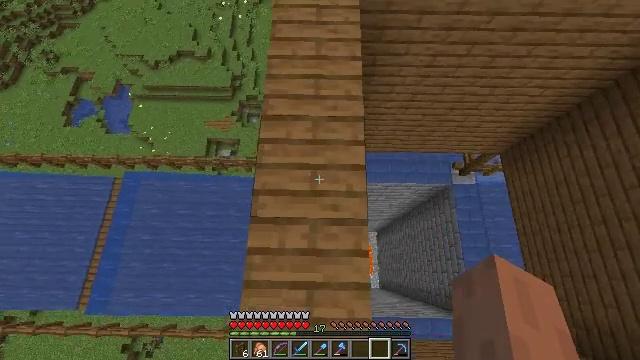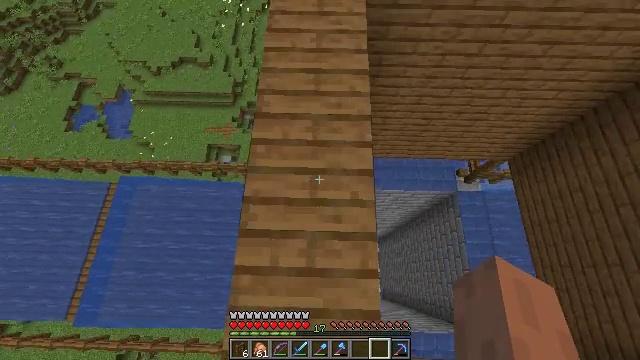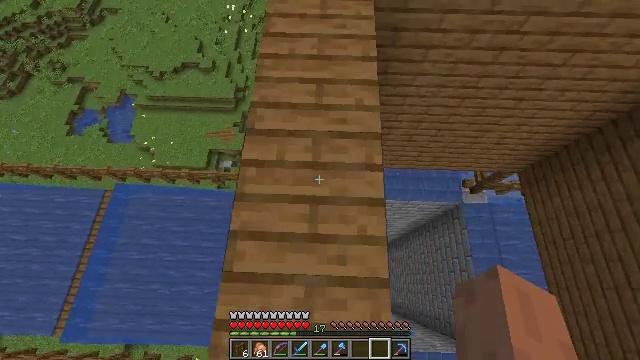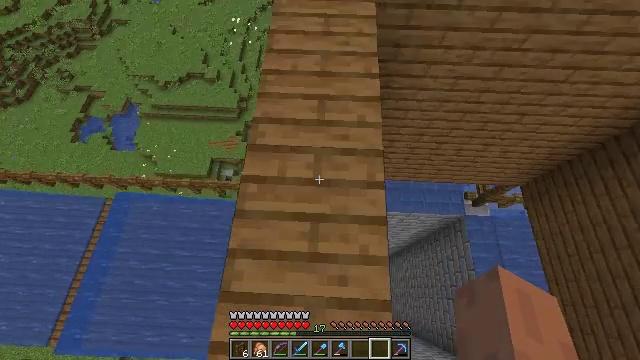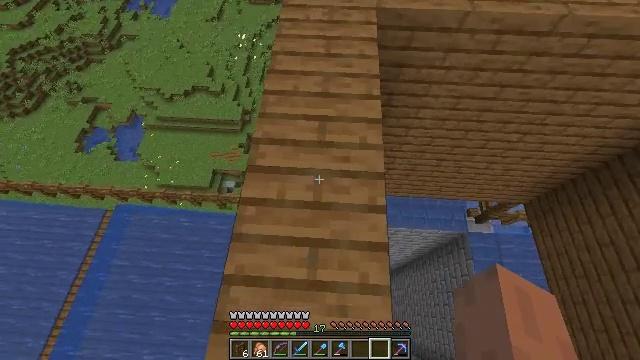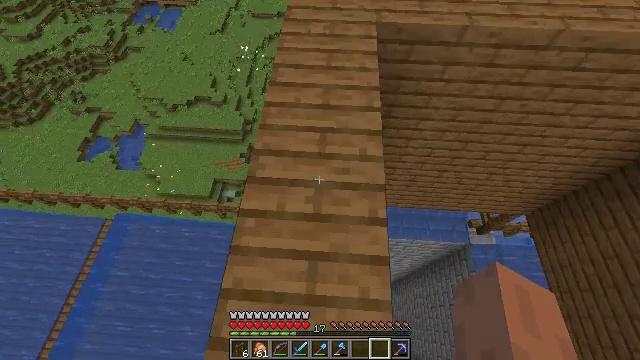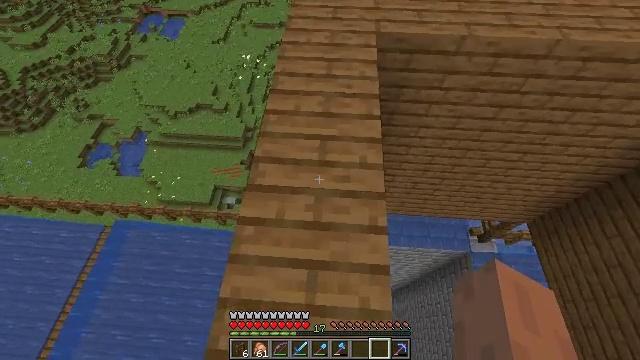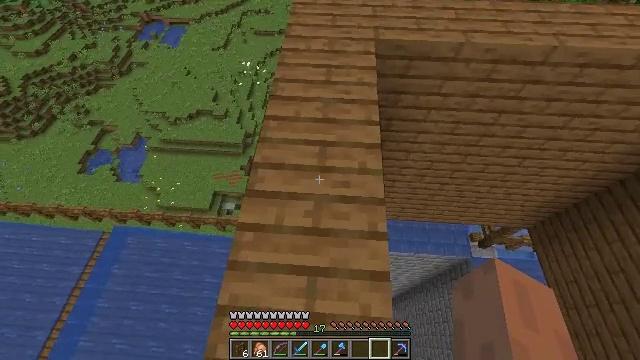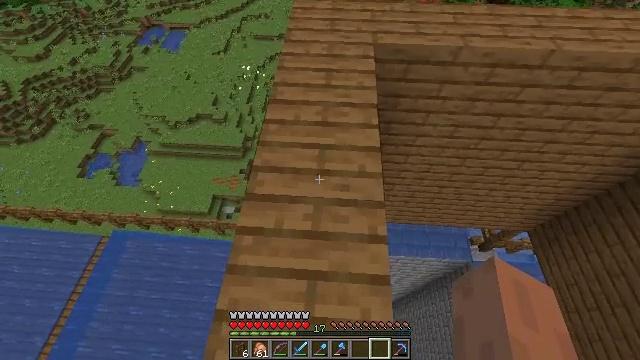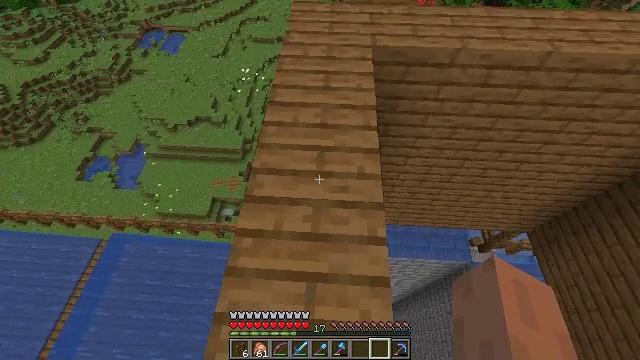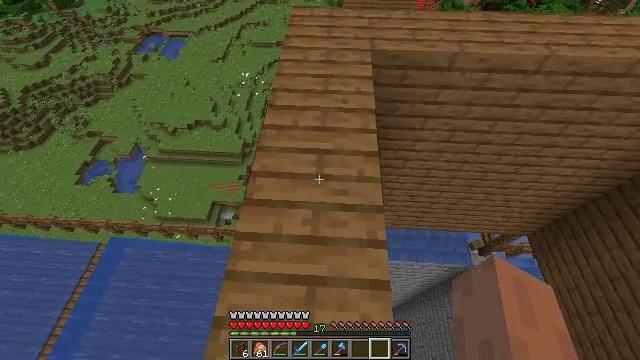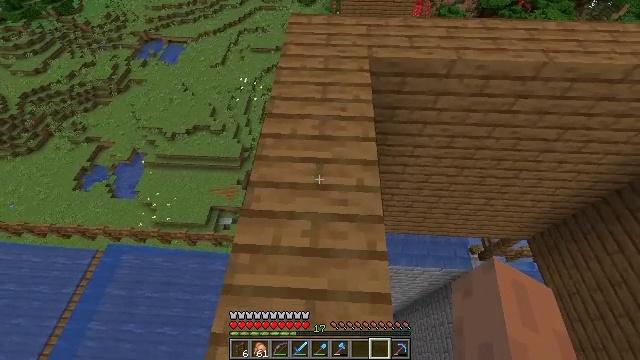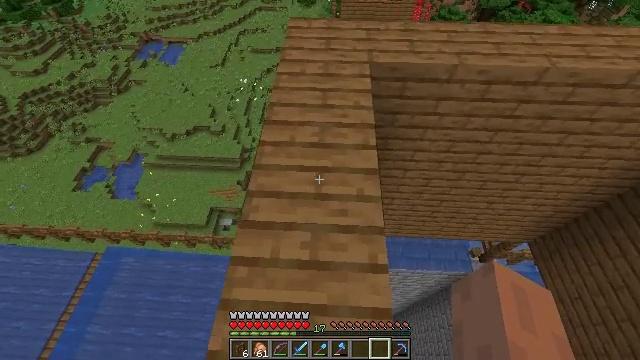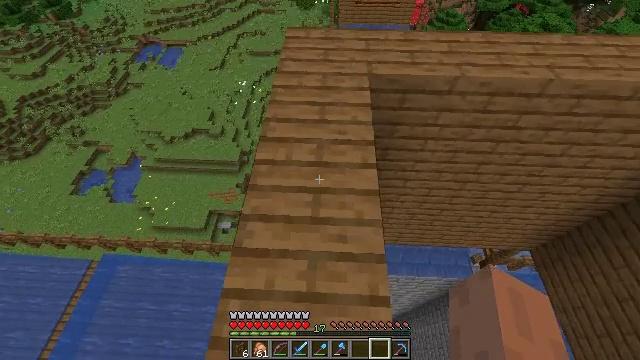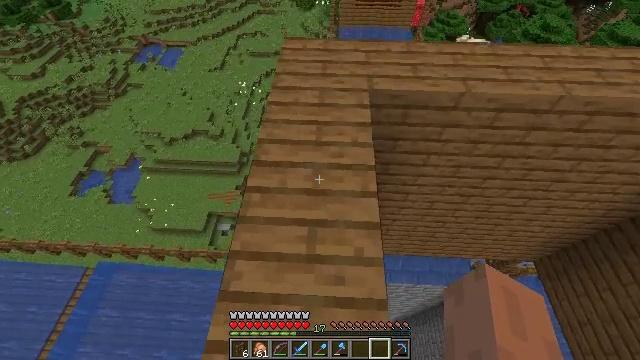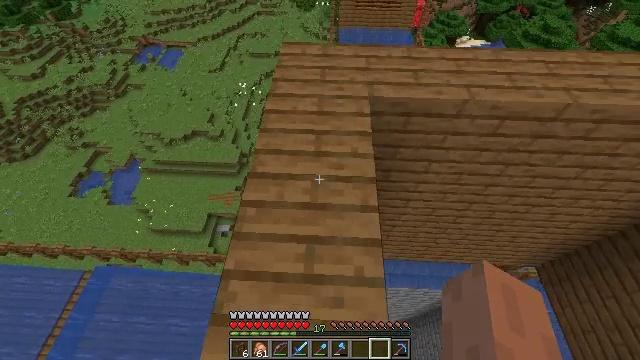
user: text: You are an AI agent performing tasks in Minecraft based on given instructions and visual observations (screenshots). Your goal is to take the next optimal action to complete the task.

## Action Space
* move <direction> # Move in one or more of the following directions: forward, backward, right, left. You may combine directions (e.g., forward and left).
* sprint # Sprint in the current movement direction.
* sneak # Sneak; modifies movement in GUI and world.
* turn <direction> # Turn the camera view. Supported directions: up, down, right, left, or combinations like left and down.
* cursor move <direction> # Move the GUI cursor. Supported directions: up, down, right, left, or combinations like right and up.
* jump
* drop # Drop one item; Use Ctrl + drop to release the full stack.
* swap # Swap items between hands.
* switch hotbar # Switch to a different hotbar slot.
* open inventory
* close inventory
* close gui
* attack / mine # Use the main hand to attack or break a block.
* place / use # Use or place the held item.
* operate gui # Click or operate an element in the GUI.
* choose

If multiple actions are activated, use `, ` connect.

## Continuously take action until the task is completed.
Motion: motion action
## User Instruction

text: Break spruce planks from a structure.
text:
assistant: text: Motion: turn up
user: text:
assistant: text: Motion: turn up
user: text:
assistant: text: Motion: turn up
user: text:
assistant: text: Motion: turn up
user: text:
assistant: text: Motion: turn up
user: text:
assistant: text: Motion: turn up
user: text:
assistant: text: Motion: turn up
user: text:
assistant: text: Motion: no_op
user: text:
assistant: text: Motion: no_op
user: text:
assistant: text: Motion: no_op
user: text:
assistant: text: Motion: move forward
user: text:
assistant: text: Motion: move forward
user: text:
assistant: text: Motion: move forward
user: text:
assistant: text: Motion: move forward
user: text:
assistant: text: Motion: move forward
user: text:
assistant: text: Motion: move forward
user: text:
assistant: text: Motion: move forward
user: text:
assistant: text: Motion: move forward
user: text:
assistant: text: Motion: move forward
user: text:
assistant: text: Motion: move forward
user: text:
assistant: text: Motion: move forward, turn right
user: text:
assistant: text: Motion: move forward, turn right
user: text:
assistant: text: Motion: move forward, turn right
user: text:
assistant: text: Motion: move forward, turn right
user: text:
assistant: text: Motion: move forward, turn right
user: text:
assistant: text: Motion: turn right
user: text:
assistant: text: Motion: turn right
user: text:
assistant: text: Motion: turn right
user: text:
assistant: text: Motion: turn right
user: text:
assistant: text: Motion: no_op